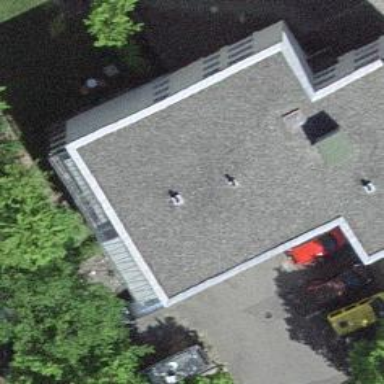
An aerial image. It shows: Group of garages.